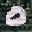
Label: 0